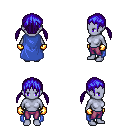
a pixel art fantasy rpg character, female body template, dark elf, purple skin, blue cape, magenta pants, blue twin-tailed hairstyle, gold gloves, four views (front, back, left, right), 2x2 character sprite sheet, small pixel art, hard edges, no anti-aliasing